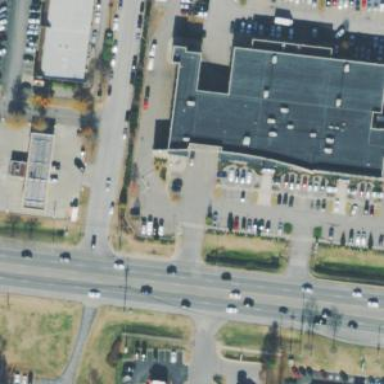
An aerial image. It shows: Commercial building.